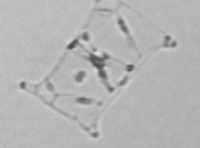
Label: Eucampia